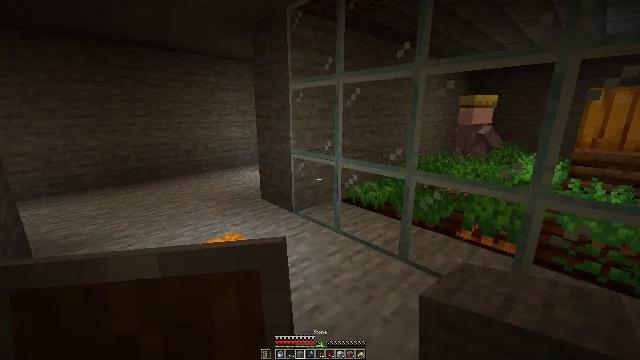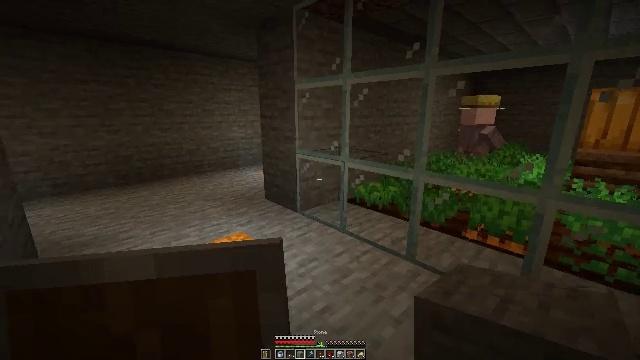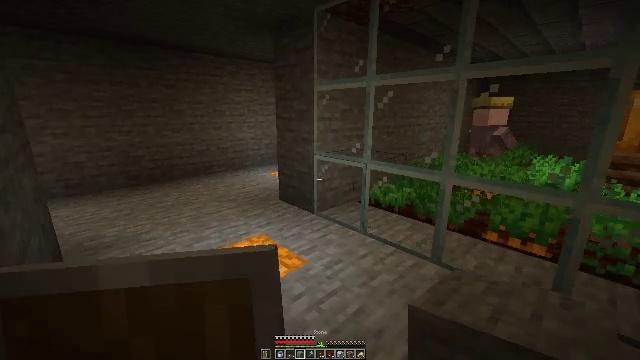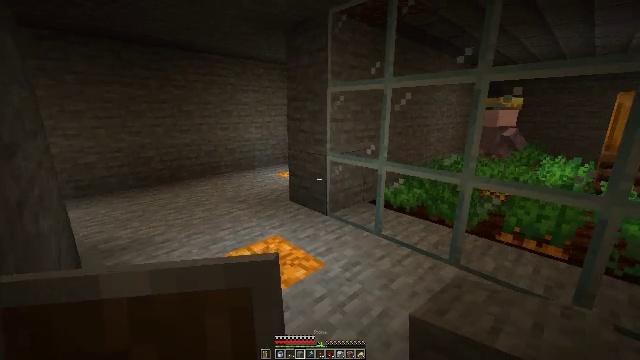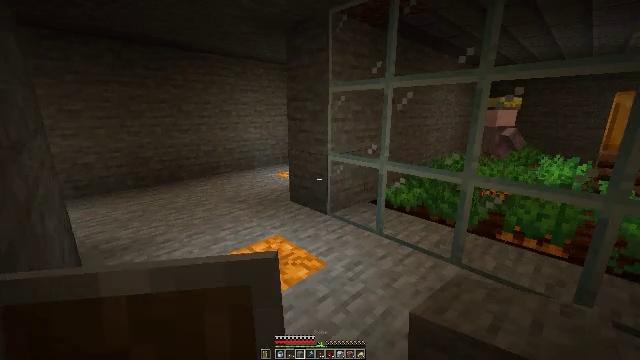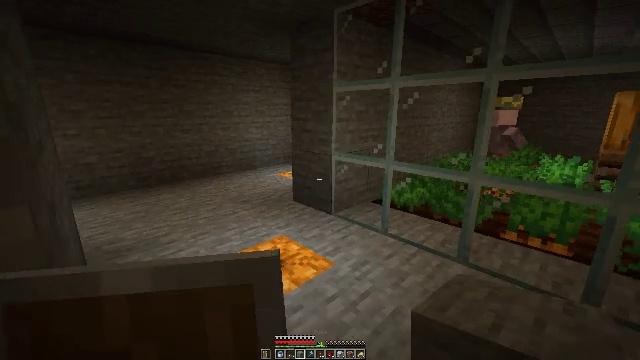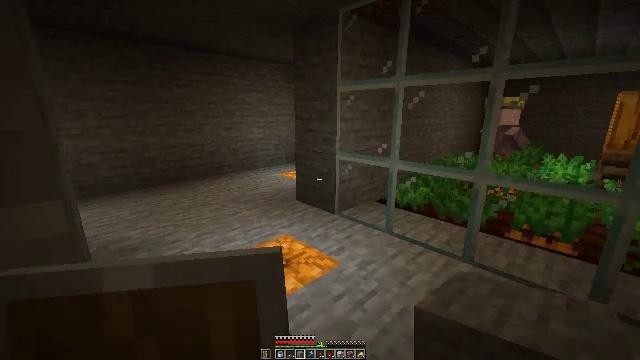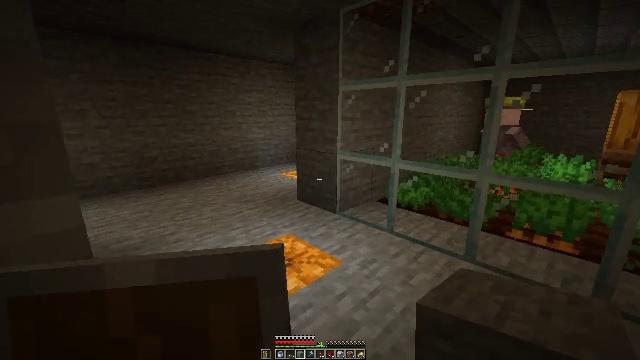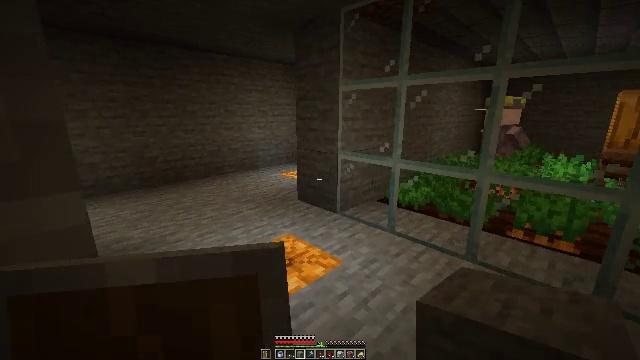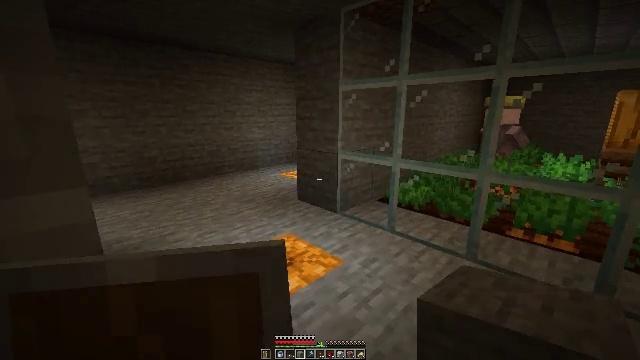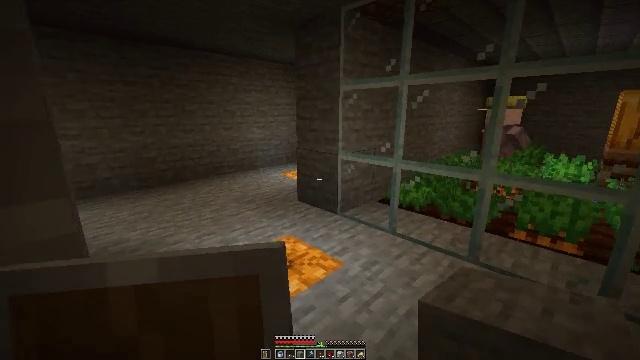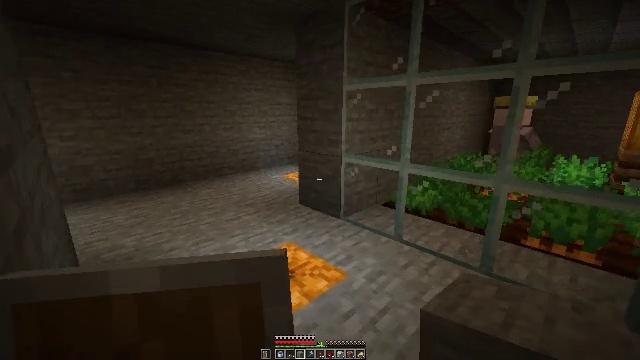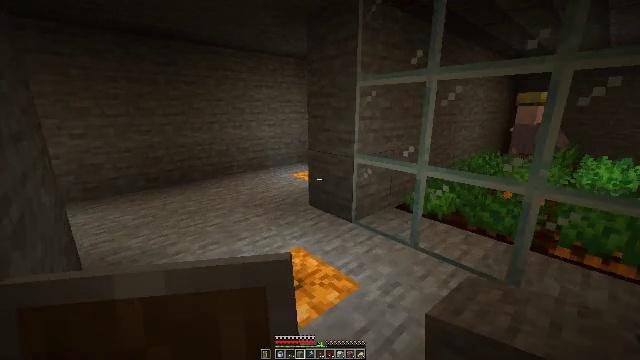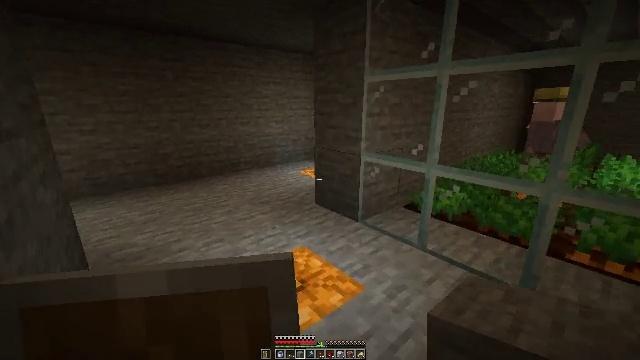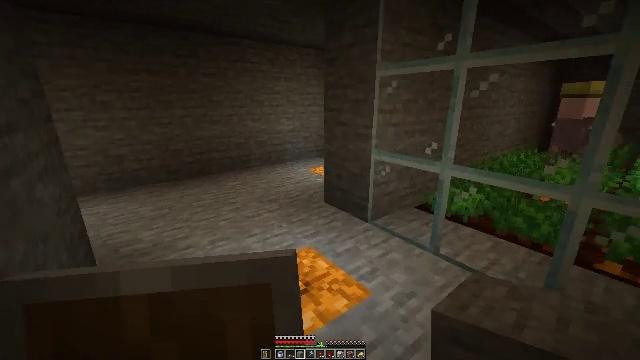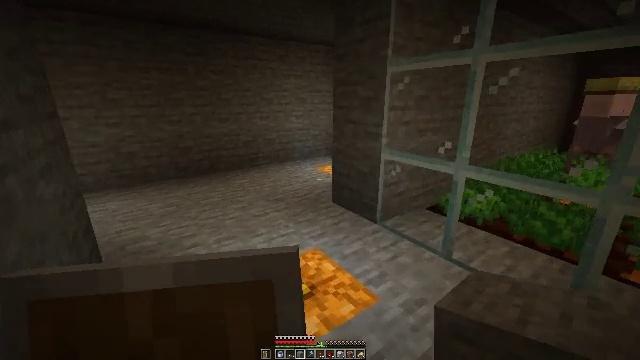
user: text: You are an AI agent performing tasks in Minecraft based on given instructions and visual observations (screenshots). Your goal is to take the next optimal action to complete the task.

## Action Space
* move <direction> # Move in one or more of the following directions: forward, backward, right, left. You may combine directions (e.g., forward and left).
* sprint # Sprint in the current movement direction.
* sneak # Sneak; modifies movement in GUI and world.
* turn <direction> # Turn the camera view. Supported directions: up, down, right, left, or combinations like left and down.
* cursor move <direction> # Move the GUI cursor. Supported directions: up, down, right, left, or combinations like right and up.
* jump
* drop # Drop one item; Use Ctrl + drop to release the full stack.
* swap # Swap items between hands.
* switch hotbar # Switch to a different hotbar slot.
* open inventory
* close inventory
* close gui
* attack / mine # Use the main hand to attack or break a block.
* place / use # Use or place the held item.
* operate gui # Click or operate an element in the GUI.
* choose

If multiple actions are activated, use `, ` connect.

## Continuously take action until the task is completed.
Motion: motion action
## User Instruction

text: Drop a shield.
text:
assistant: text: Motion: move left
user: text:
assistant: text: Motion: move left
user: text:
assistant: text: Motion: move left
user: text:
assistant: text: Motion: no_op
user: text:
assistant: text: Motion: no_op
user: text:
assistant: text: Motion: no_op
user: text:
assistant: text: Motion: no_op
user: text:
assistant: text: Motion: no_op
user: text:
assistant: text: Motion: no_op
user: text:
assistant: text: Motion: move forward
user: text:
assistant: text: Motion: move forward
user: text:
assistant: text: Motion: move forward, turn left
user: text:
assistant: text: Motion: move forward, turn left
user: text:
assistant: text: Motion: move forward, turn left
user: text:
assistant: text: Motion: move forward, turn left
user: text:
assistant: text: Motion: move forward, turn left
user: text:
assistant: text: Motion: move forward, sprint, turn left
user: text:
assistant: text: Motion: move forward, sprint, turn left
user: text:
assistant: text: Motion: move forward, sprint, turn left
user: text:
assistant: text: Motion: move forward
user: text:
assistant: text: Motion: move forward
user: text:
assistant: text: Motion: move forward and move left
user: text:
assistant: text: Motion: move forward and move left, turn right and up
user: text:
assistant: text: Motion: move forward and move left, turn right and up
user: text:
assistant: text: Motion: move forward and move left, turn right
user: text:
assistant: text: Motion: move forward and move left, turn right
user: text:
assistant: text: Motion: move forward and move left
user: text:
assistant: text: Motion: no_op
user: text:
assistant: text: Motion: no_op
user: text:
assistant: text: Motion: no_op